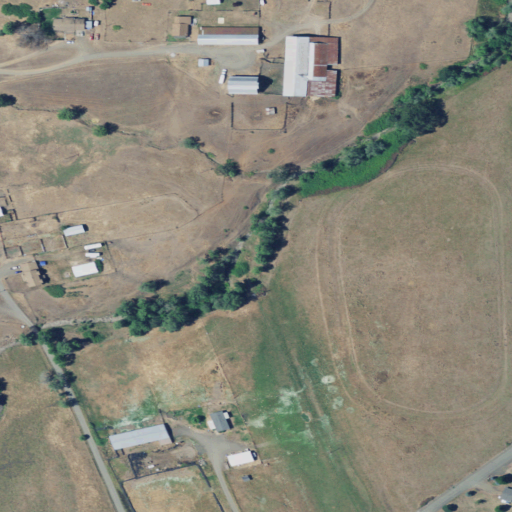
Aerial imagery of valley in Oregon named Happy Valley containing pasture, open development, low intensity development, medium intensity development, high intensity development, and woody wetlands